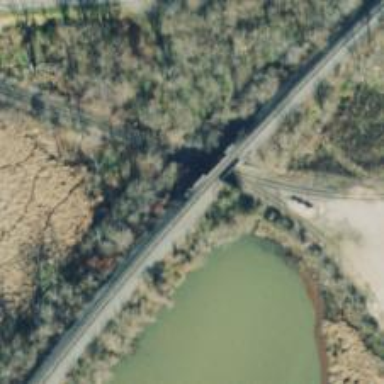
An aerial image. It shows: Bridge over railway line.